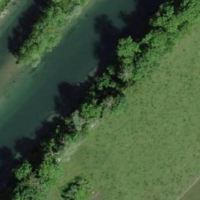
EUNIS habitat code: 25
Species observed at this site:
Phylloscopus collybita
Cygnus olor
Cyanistes caeruleus
Fulica atra
Anas platyrhynchos
Sitta europaea
Fringilla coelebs
Carduelis carduelis